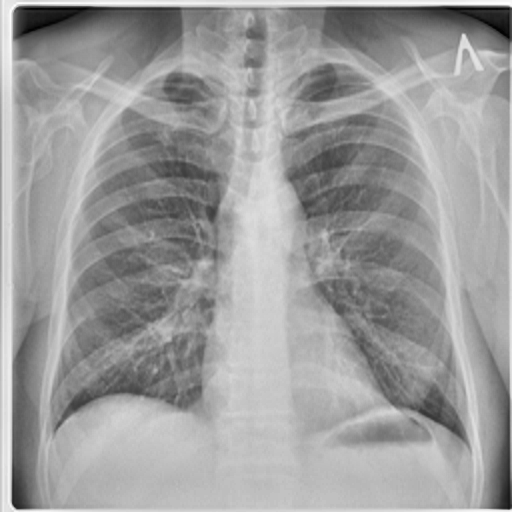
Finding: TUBERCULOSIS